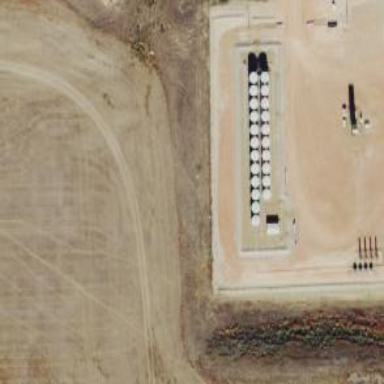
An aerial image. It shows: Storage tank with man-made structure.